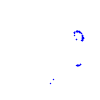
Particle: kaon